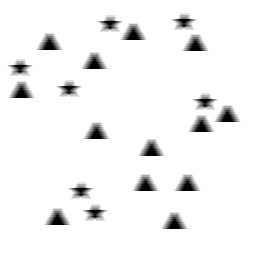
Squares: 0
Triangles: 13
Stars: 7
Total shapes: 20